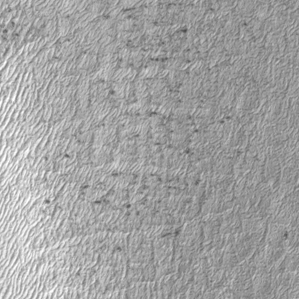
Label: frost